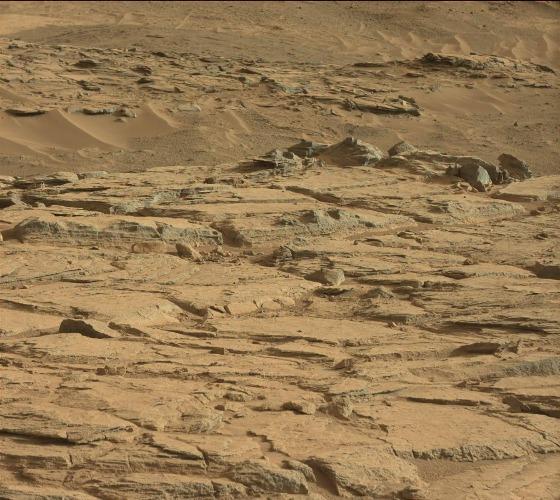
Terrain classes present: Bedrock, Gravel / Sand / Soil